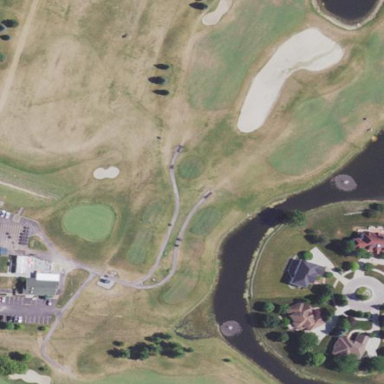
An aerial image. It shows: Water hazard on golf course.